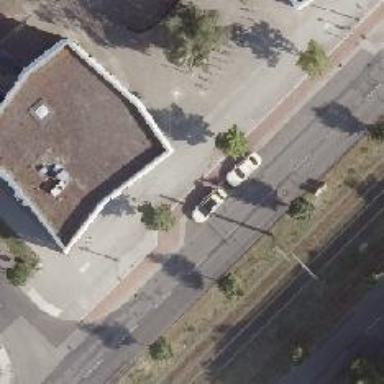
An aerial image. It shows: Taxi stand.